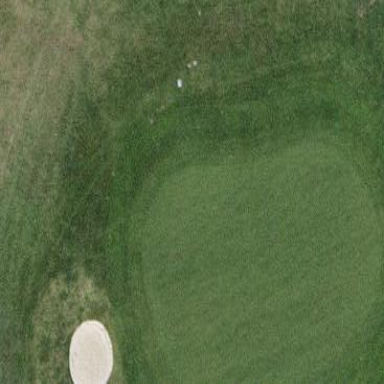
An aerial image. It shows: Grassy pitch designated for golf. It features vibrant green golf course.